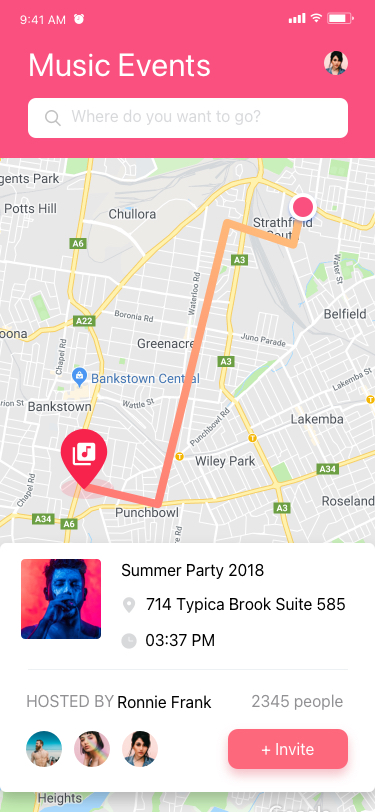
Text in this UI design:
UI Text/Heading/H4/Hightlight
Summer Party 2018
714 Typica Brook Suite 585
2345 people
HOSTED BY
Ronnie Frank
03:37 PM
+ Invite
UI Text/Heading/H4/Hightlight
Where do you want to go?
Music Events
9:41 AM